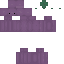
A female skeleton skin with dark skin, wearing brown helmet dressed in a purple hoodie and brown pants, featuring a closed mouth.